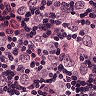
Metastatic tissue present: yes